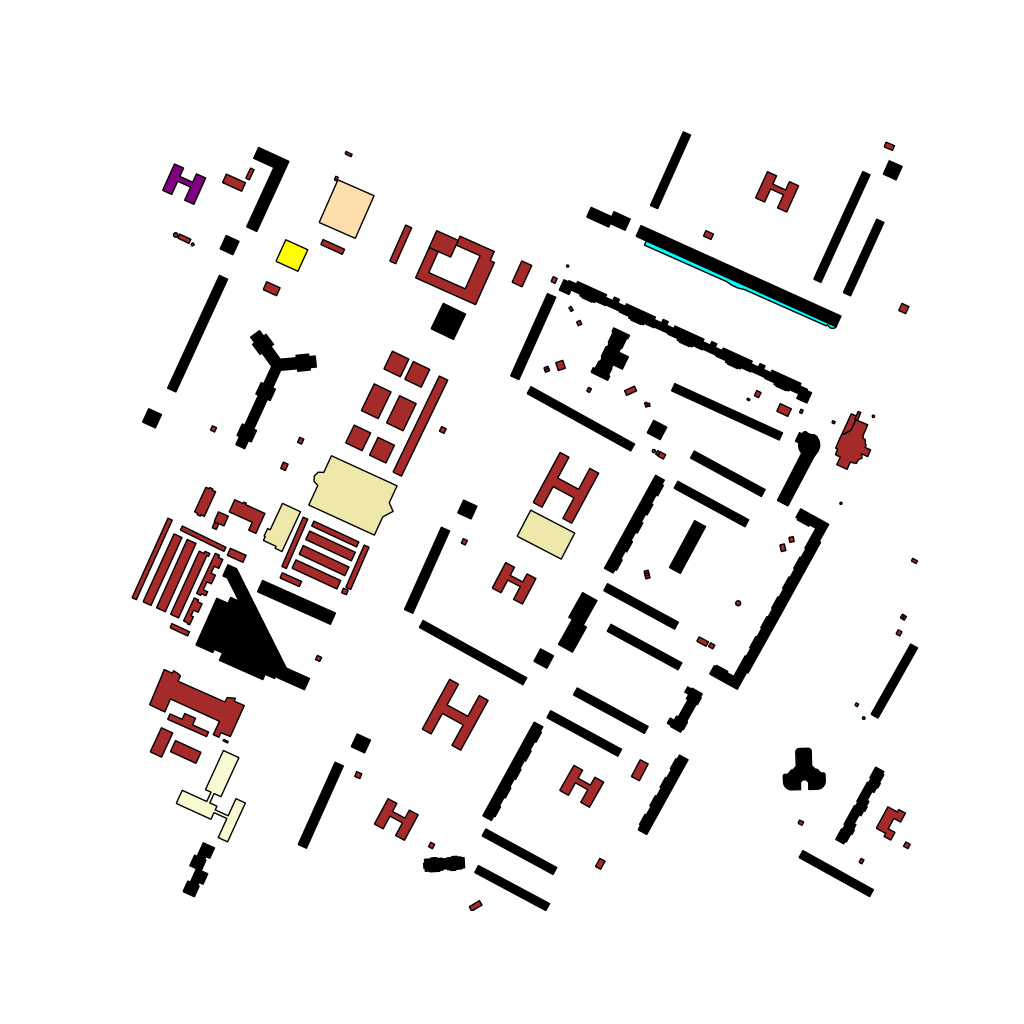
Tags: overhead vector_map, business, recreation, residential, special, modern, soviet, high_rise, individual_rise, low_rise, density_2, Building, Facility, Kidgoods, Kinder, MFC, Mall, Supermkt, Ythsport, 1.0 km²